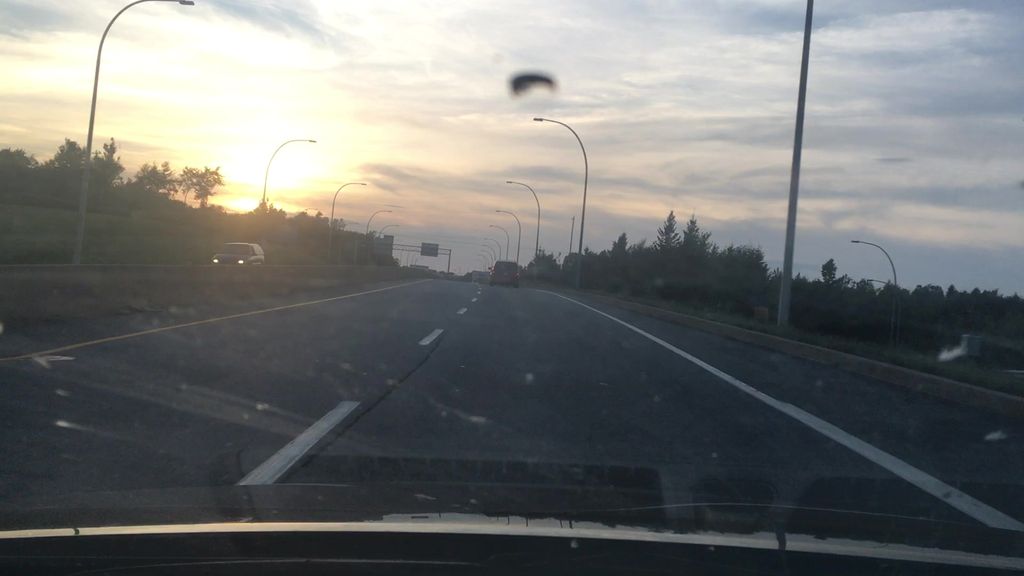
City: halifax